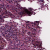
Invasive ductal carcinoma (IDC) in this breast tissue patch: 0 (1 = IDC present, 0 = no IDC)